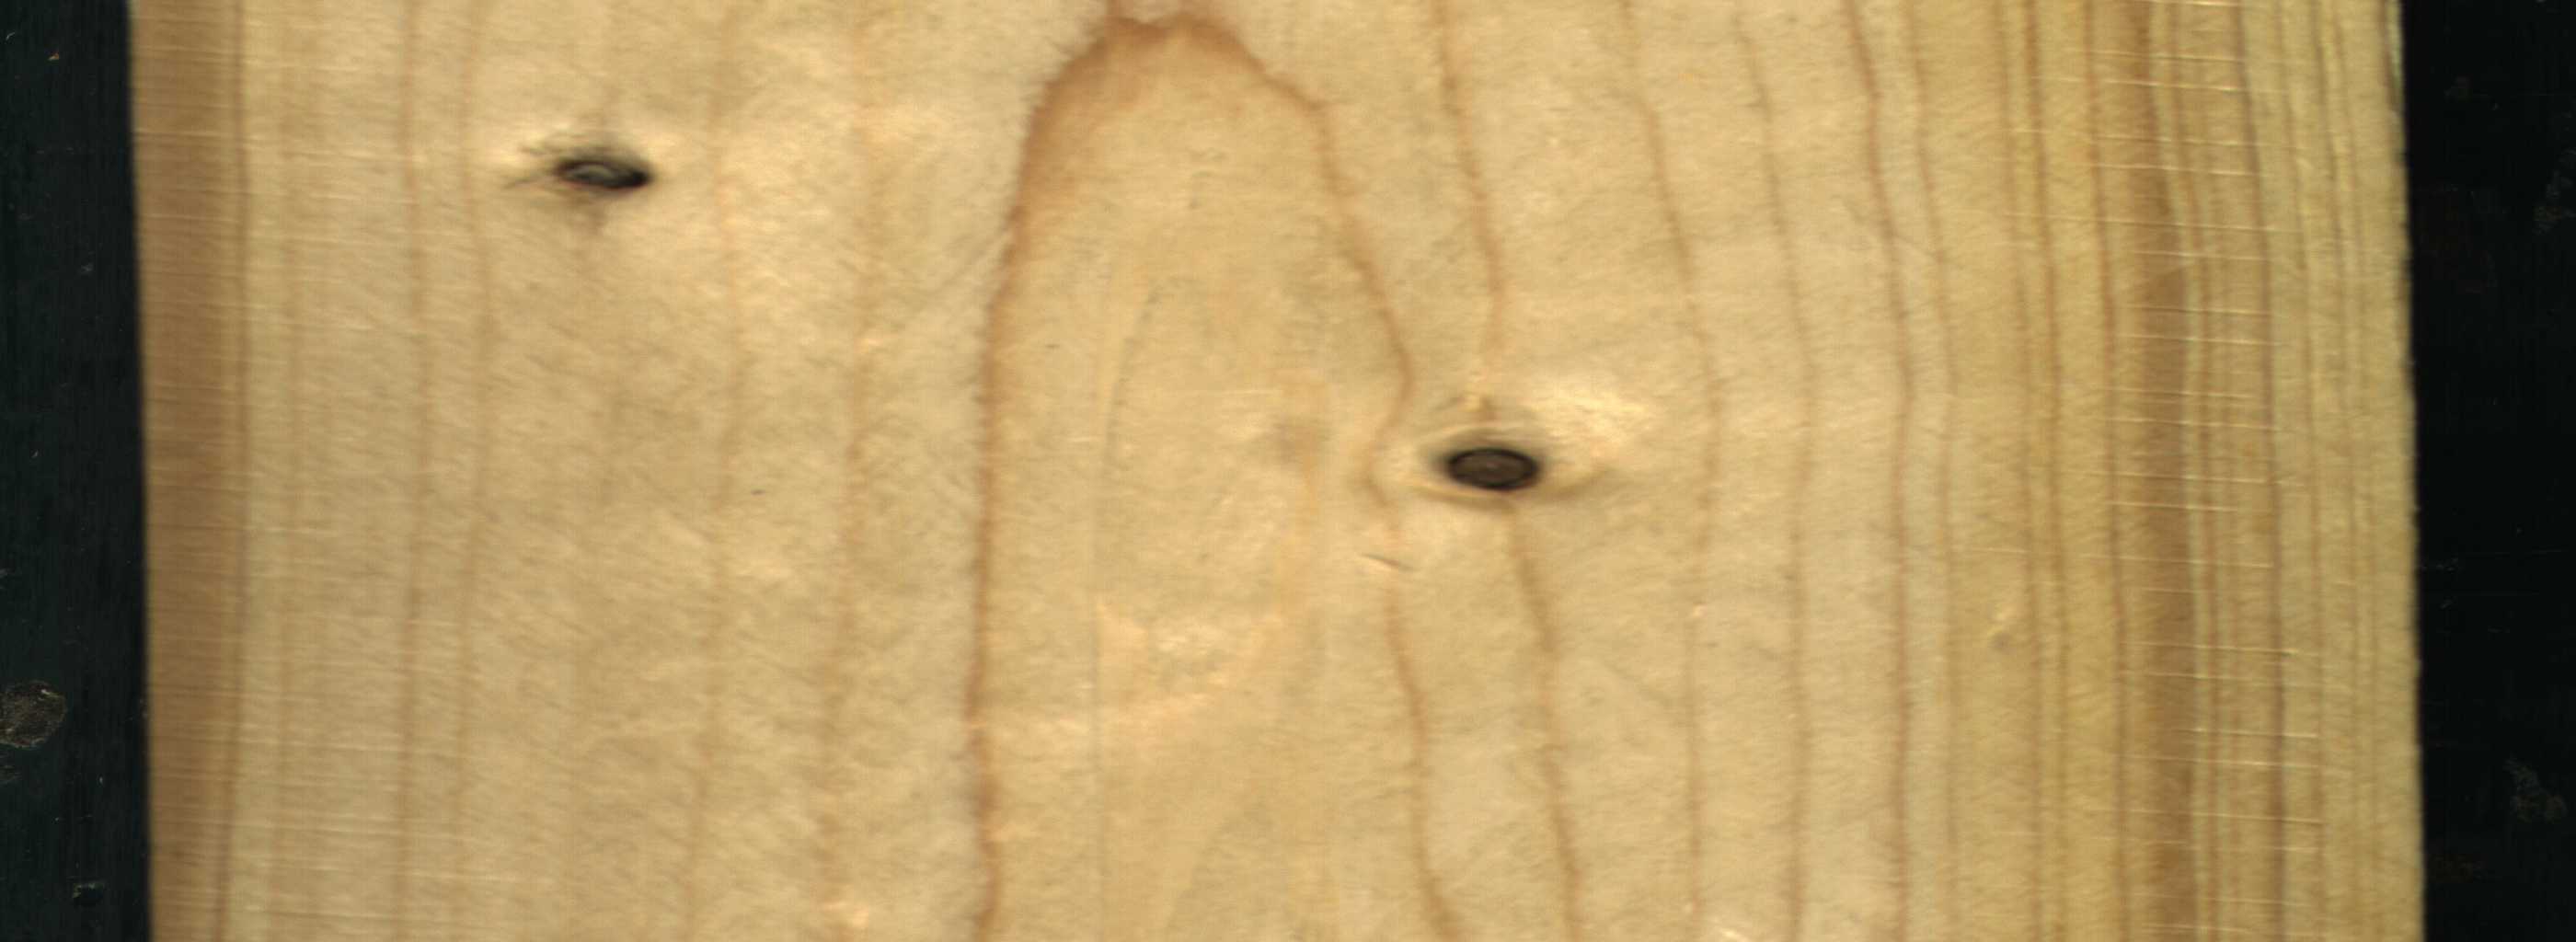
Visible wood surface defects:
Quartzity
Dead_Knot
Dead_Knot